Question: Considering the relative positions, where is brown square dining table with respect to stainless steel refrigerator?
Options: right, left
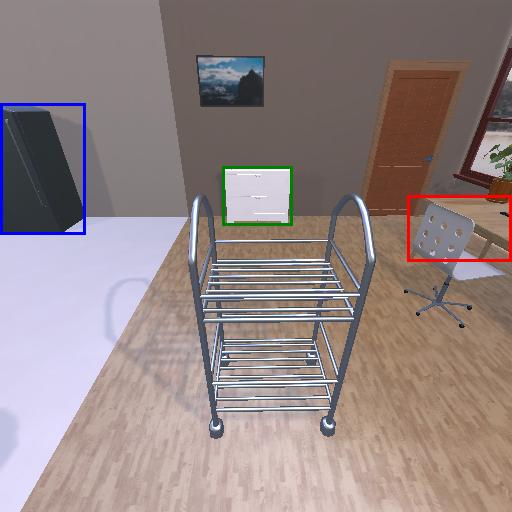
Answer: right